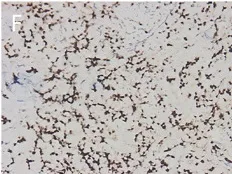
Preoperative immunohistochemical staining of descending duodenum, left lung mass, and left upper bronchus. (F) Immunohistochemical staining for CDX2 expression in the left upper bronchus.
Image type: pathology (immunostaining)